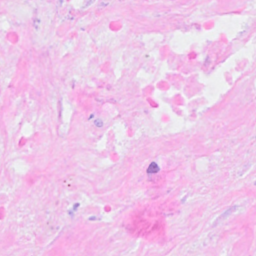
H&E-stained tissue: Breast